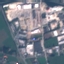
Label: Industrial